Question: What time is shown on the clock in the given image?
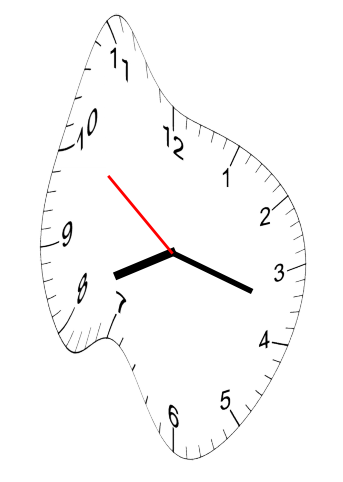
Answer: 08:17:51